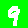
Digit: 9